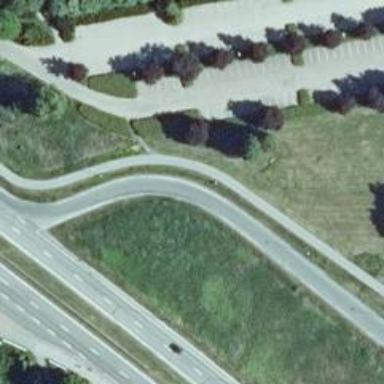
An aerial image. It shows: Asphalt road with secondary link designation.